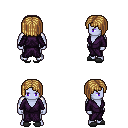
a pixel art fantasy rpg character, male body template, dark elf, purple skin, purple robe, red pants, blonde pageboy hairstyle, gray slippers, four views (front, back, left, right), 2x2 character sprite sheet, small pixel art, hard edges, no anti-aliasing